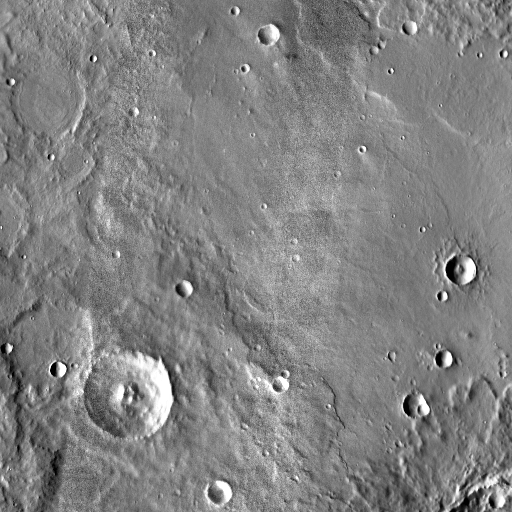
Crater classes present: Background, Other, Layered, Buried, Secondary